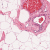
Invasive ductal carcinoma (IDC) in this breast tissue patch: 0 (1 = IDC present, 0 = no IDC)